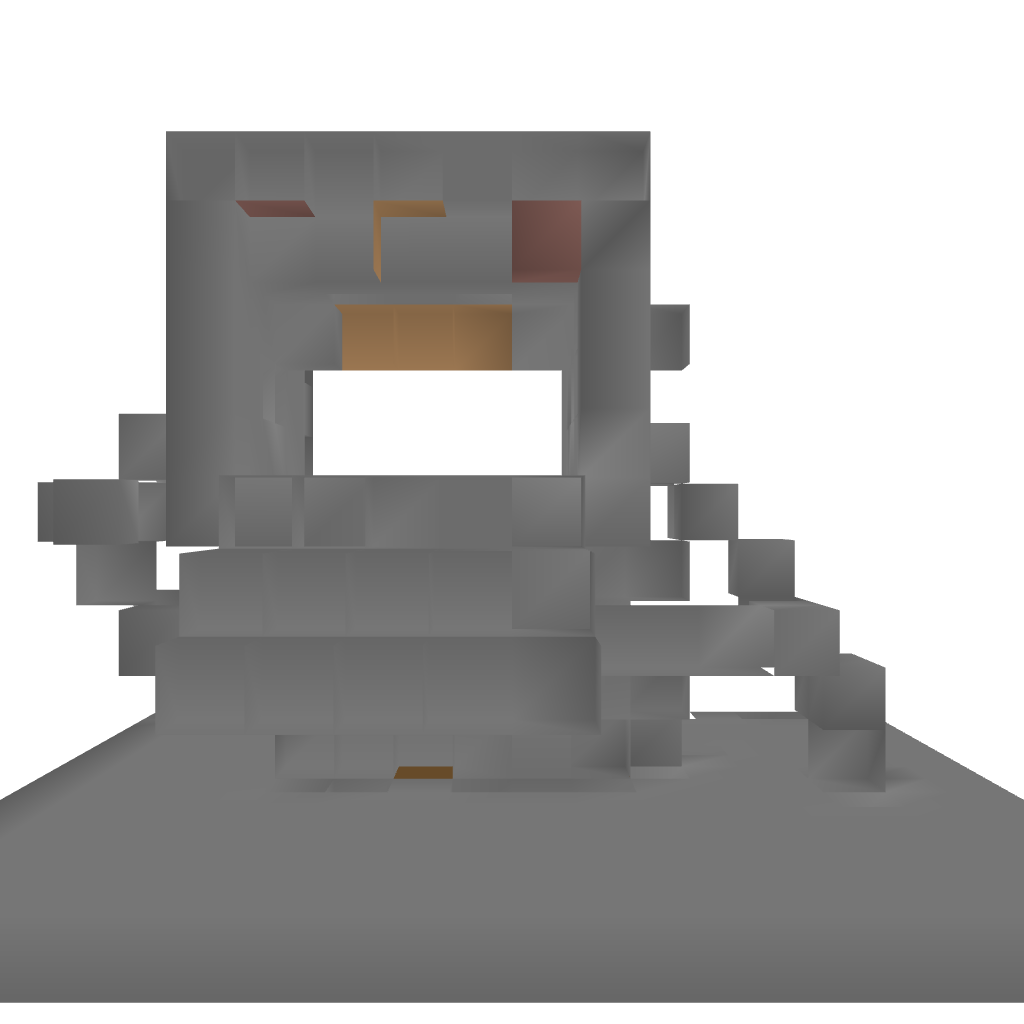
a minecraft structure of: System redstone door (5 by 3 pistons) bad low quality